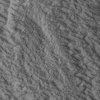
Atmospheric dust classification: not_dusty